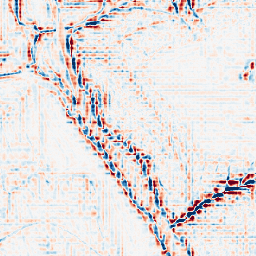
Category: wavelet
Decomposition family: wavelet_dwt
Decomposition parameters: wavelet: db2
level: 3
Upsampling method: sinc_hamming
Upsampling parameters: scale: 4
kernel_size: 4
Upsampling scale: 4